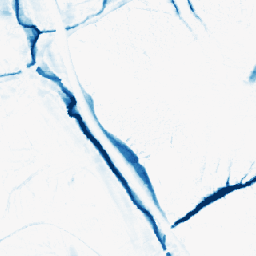
Category: morphological
Decomposition family: morphological_ellipse
Decomposition parameters: operation: closing
width: 10
height: 20
Upsampling method: nearest
Upsampling parameters: scale: 8
Upsampling scale: 8